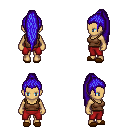
a pixel art fantasy rpg character, female body template, human, tanned skin, brown pirate shirt, red pants, blue extra-long topknot hairstyle, brown slippers, four views (front, back, left, right), 2x2 character sprite sheet, small pixel art, hard edges, no anti-aliasing